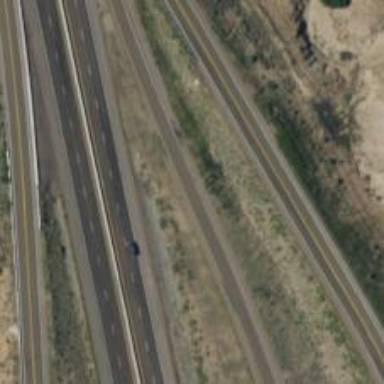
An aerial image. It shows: Trunk link highway.